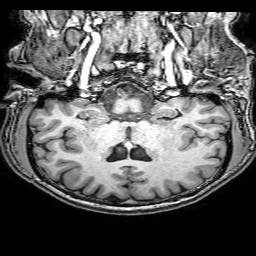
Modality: T1w
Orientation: sagittal
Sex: male
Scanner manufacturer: philips
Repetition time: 0.008158 s
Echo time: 0.00375 s